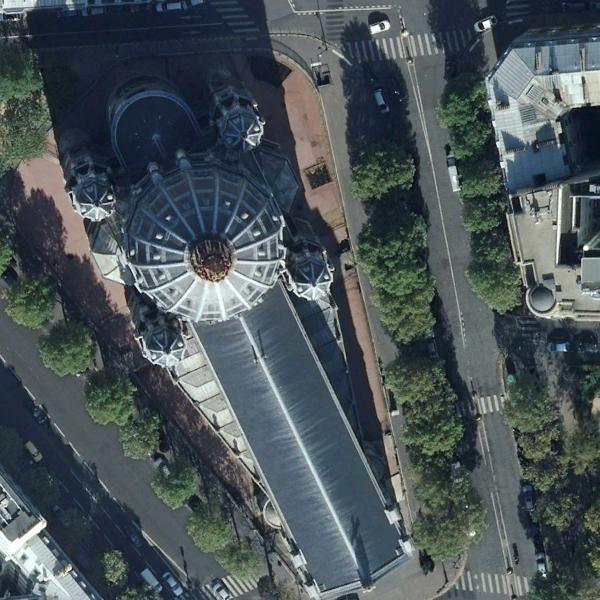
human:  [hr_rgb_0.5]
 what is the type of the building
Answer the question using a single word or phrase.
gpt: church